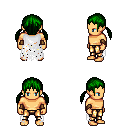
a pixel art fantasy rpg character, male body template, human, tanned skin, white tattered cape, gold greaves, green twin-tailed hairstyle, leather bracers, four views (front, back, left, right), 2x2 character sprite sheet, small pixel art, hard edges, no anti-aliasing